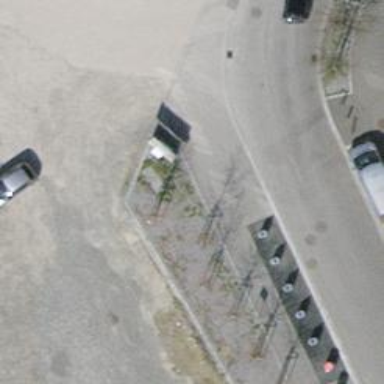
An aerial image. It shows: Recycling container at amenity designated for recycling.